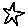
Label: star